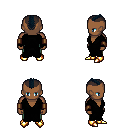
a pixel art fantasy rpg character, male body template, human, dark skin, black robe, teal pants, raven short mohawk hairstyle, leather bracers, gold boots, four views (front, back, left, right), 2x2 character sprite sheet, small pixel art, hard edges, no anti-aliasing